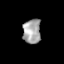
Tissue: skin
Cell type: Epithelial cells
Senescence score: 0.2471
Nuclear area (px): 430
Mean DAPI intensity: 165.253